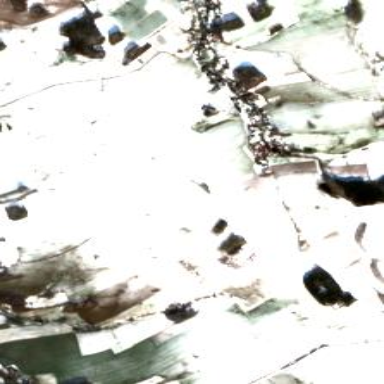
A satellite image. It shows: Picturesque farmland scene.